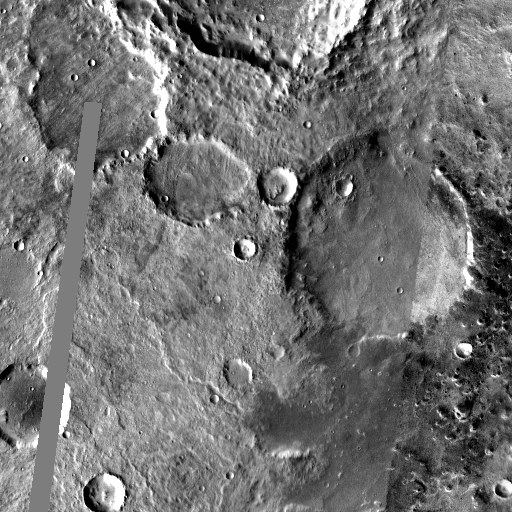
Crater classes present: Background, Other, Buried